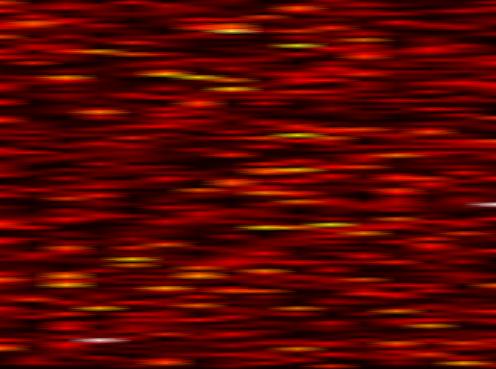
Label: UFMC